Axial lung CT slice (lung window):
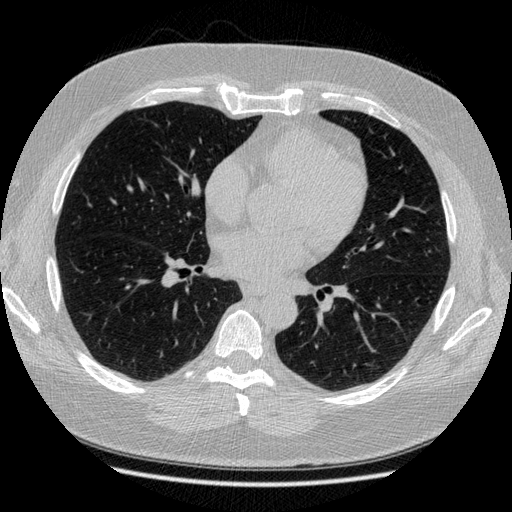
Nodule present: no